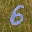
Label: 6